一年级 · 逻辑题
在下列物品中, 是文具的画 “ $\sqrt{ }$, 是体育用品的画 “ $\triangle$ ”。

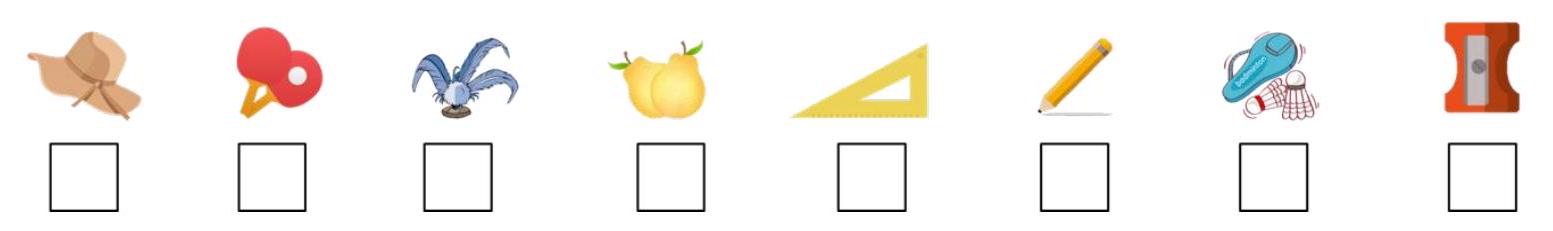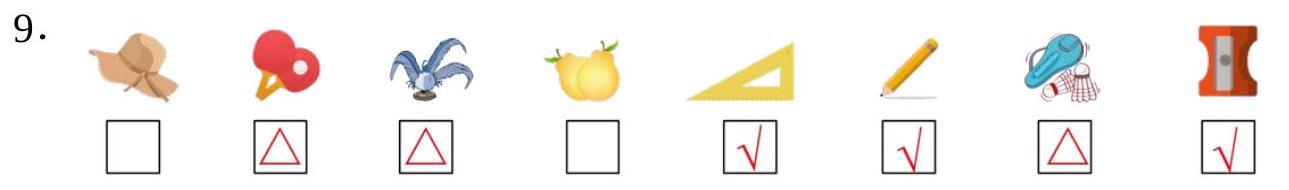
答案: 详解